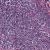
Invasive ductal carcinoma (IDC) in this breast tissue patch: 0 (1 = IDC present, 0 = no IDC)